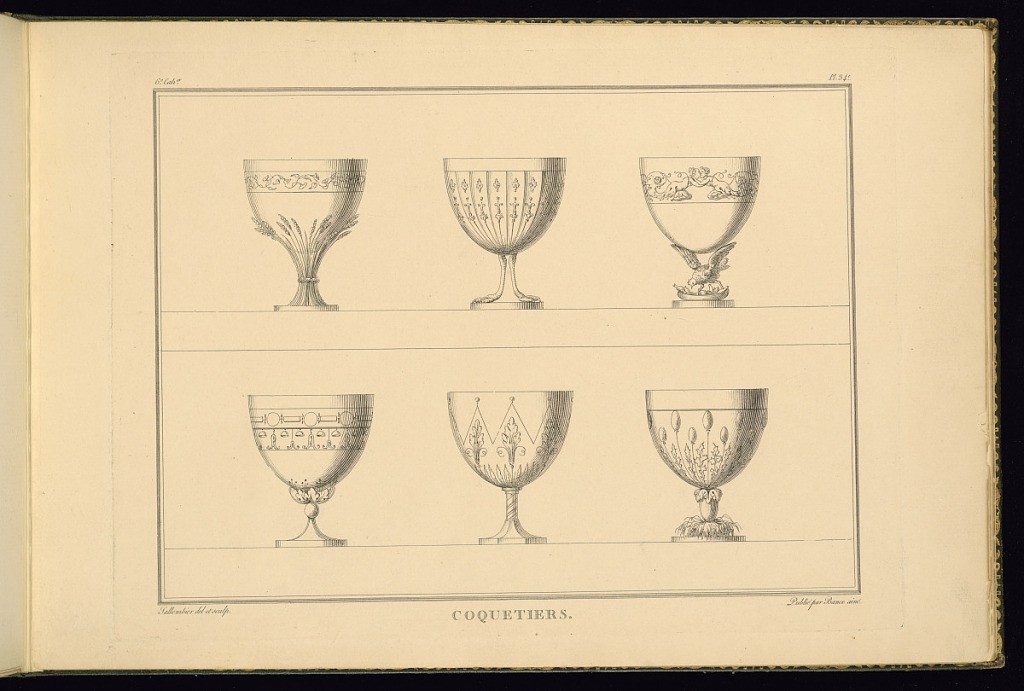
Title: COQUETIERS
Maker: Henri Sallembier, French, ca. 1753 - 1820
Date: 1805
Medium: Etching on paper
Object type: Print
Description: the dish and a decorative border. The plate is titled, signed, and numbered.
Six designs for egg cups with Empire style motifs including a chicken with chicks, figures embracing, eggs, geometric patterns, fleurons, wheat, leaves, florets, rosettes, scrolling leaves (rinceaux), and foliate scrolls. The plate is titled, signed, and numbered.